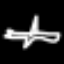
Label: airplane